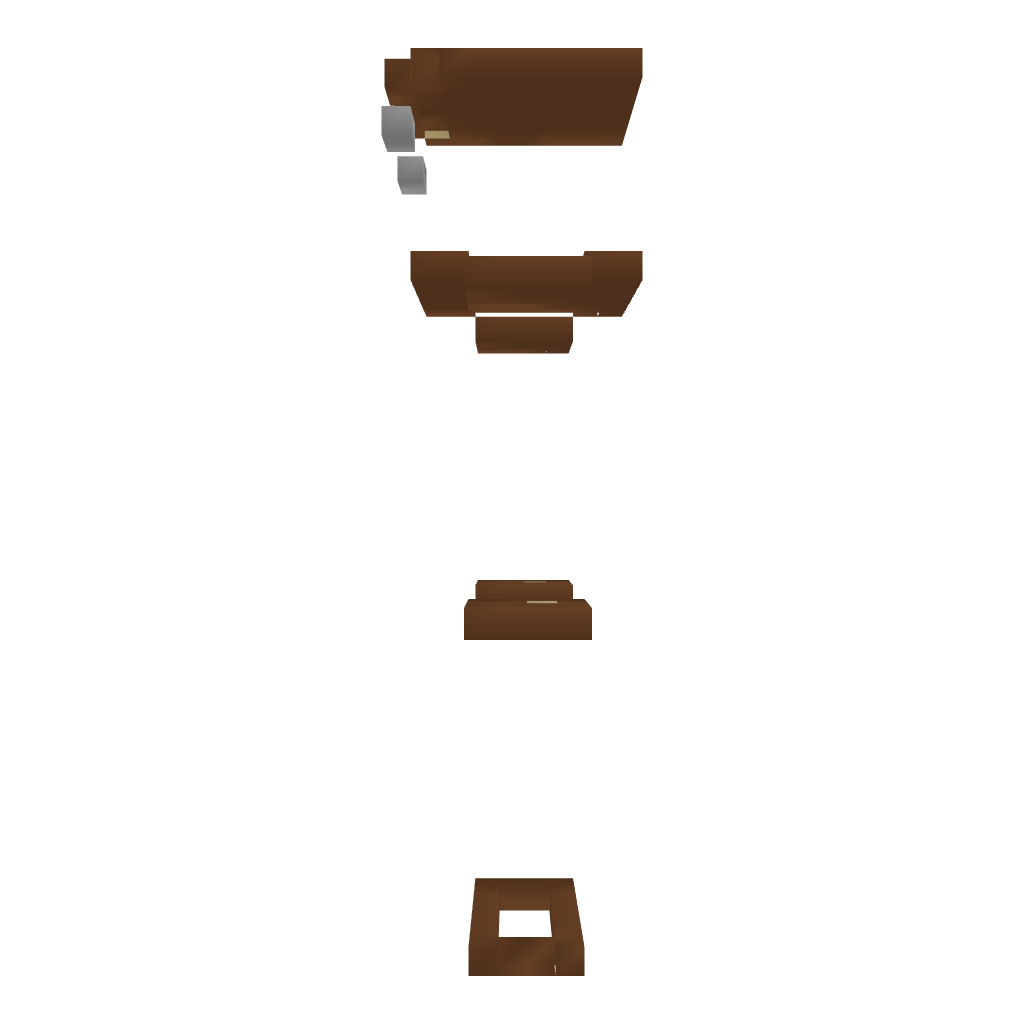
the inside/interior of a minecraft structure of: Mr.Bear